Field crop: maize
Growth stage: 2
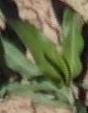
Species: maize